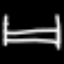
Label: bed